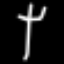
Label: fork